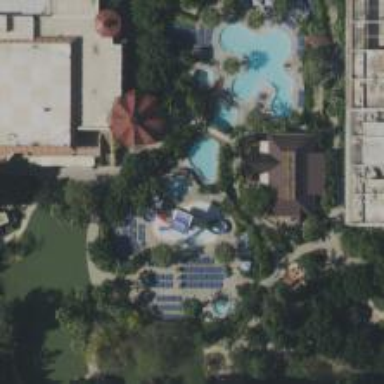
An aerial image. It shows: Water slide attraction.